Interaction volume radius: 5 \u00c5
Interaction volume height: 15 \u00c5
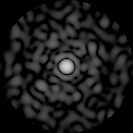
Disorder parameter: 0.87